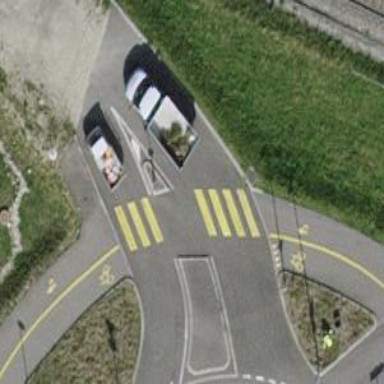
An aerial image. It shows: Uncontrolled zebra crossing.